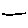
Label: line